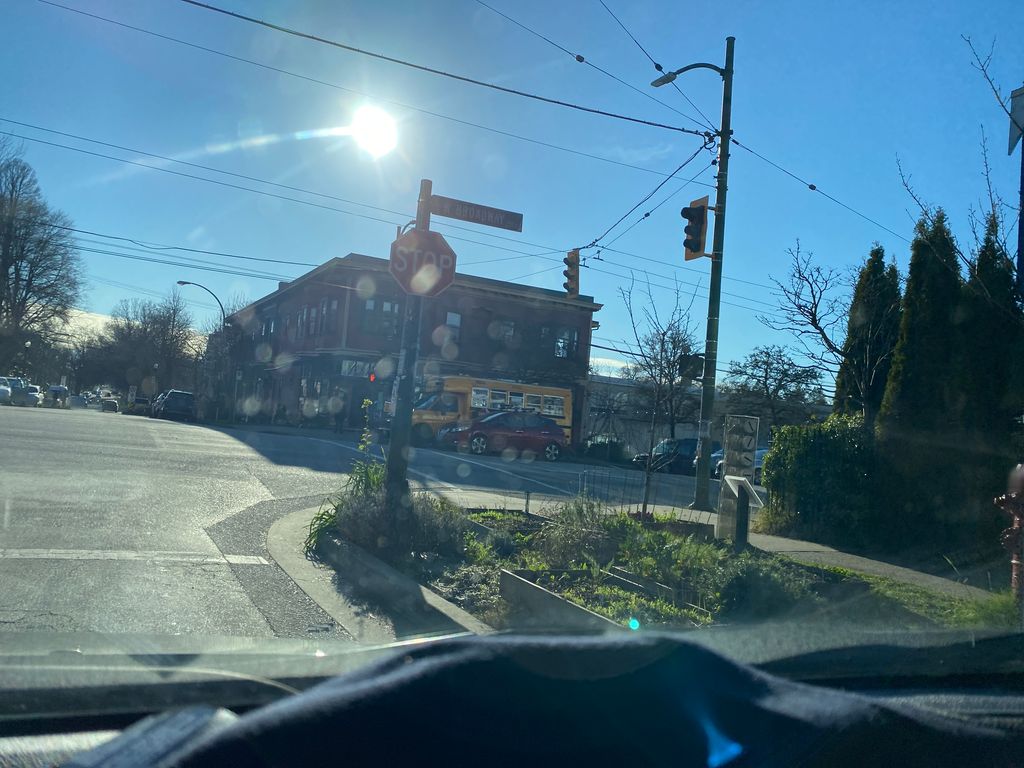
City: vancouver